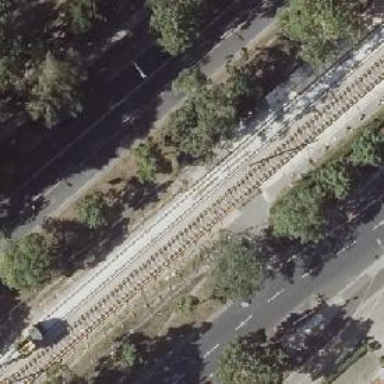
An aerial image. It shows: Uncontrolled tram railway crossing.